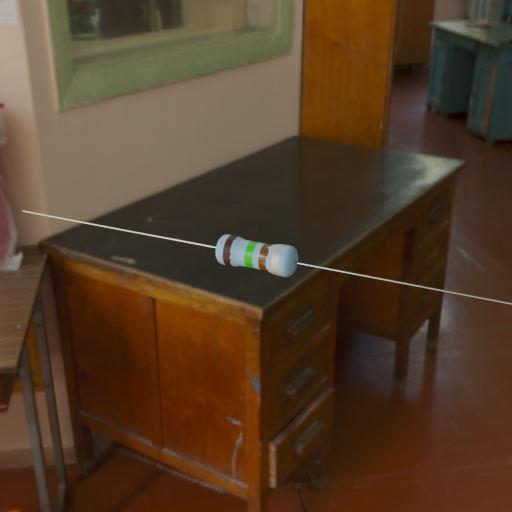
Resistor colour bands (in order): black, green, brown, silver